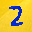
Label: 2